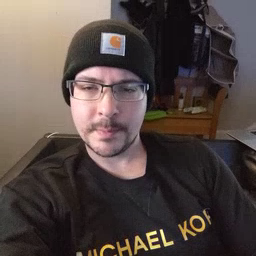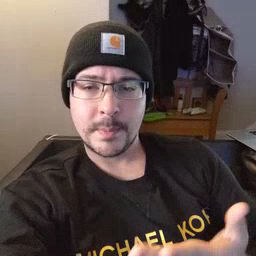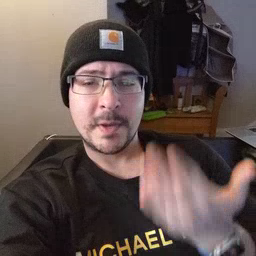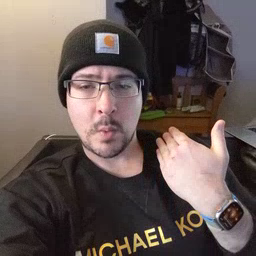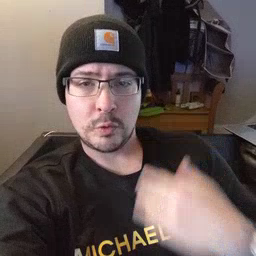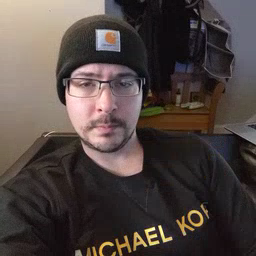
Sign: before